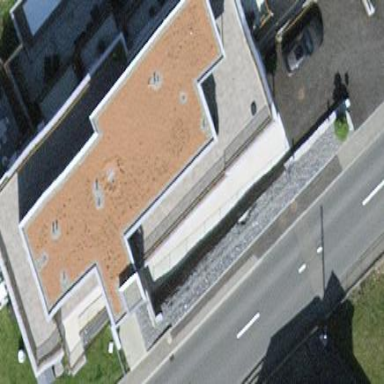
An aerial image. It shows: View of apartment building.